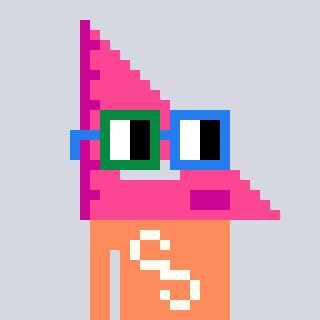
a pixel art character with square green and blue glasses, a squadron ruler-shaped head and a peachy-colored body on a cool background